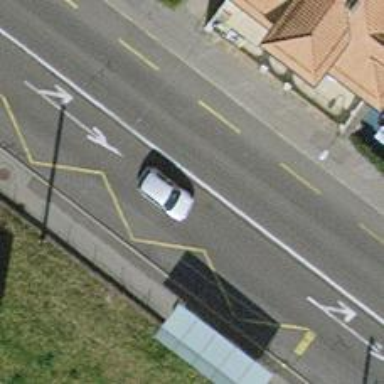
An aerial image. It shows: Bus stop for trolleybuses with designated stop position for public transport.